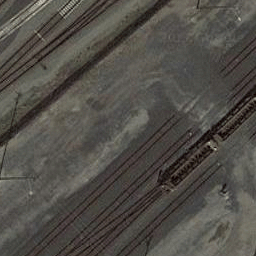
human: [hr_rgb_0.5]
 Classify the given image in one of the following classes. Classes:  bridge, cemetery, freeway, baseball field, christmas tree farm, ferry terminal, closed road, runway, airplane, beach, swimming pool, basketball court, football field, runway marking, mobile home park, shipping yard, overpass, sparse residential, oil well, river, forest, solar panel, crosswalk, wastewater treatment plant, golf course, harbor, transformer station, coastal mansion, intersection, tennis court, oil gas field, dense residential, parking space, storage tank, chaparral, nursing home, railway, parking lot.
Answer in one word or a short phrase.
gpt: railway